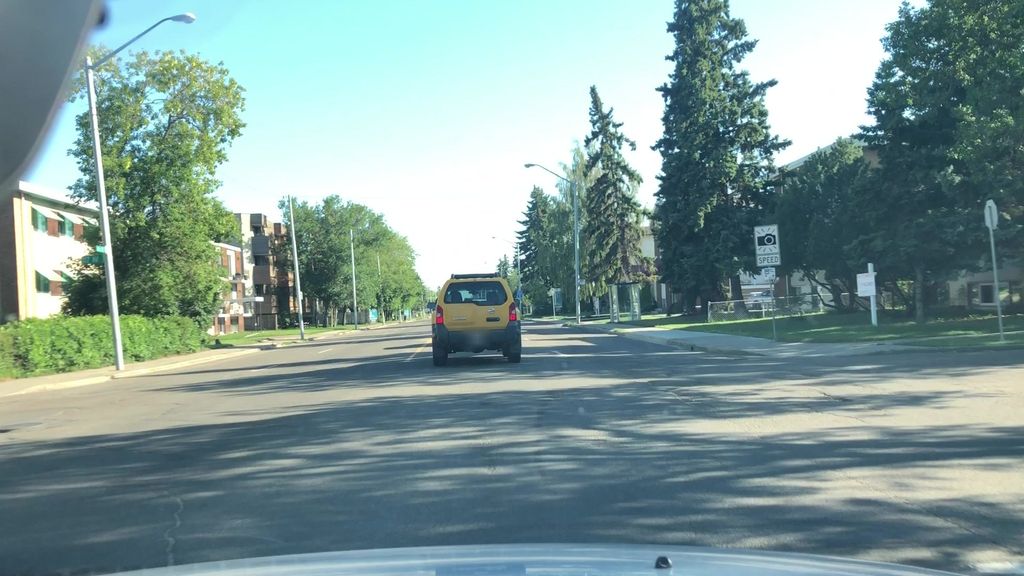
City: edmonton